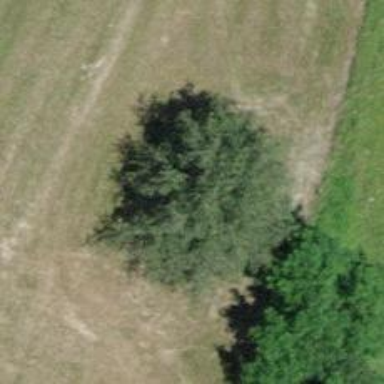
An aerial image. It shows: Beautiful tree in nature.